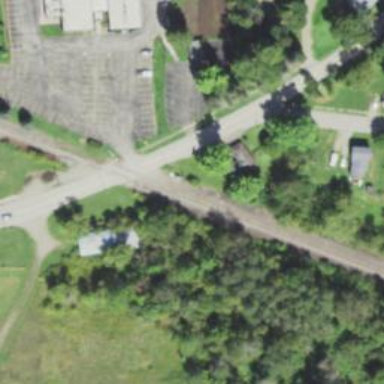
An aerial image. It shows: Railway siding for service.